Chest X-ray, AP view. Patient: 66 years old, sex M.
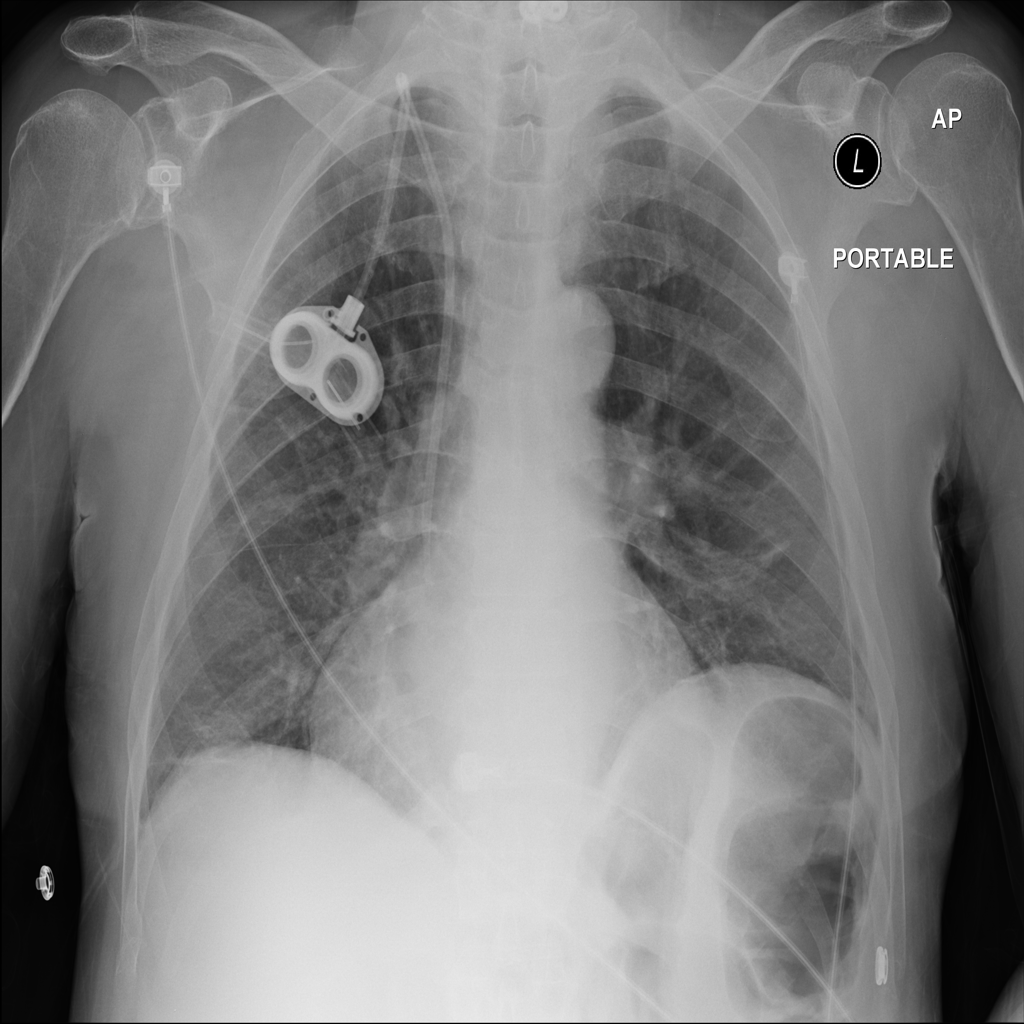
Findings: Atelectasis